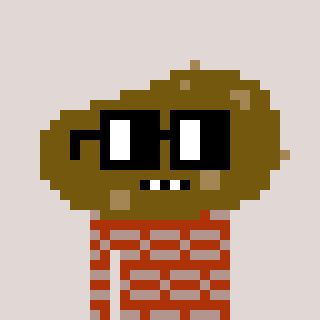
a pixel art character with square black glasses, a potato-shaped head and a hotbrown-colored body on a warm background